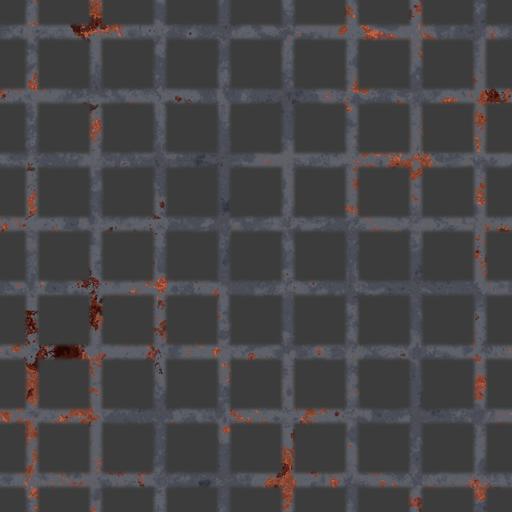
Tags: metal walkway steel